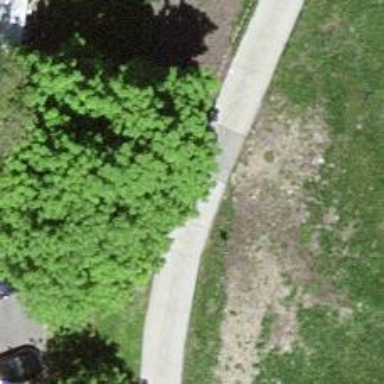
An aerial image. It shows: Service road with grade1 tracktype.